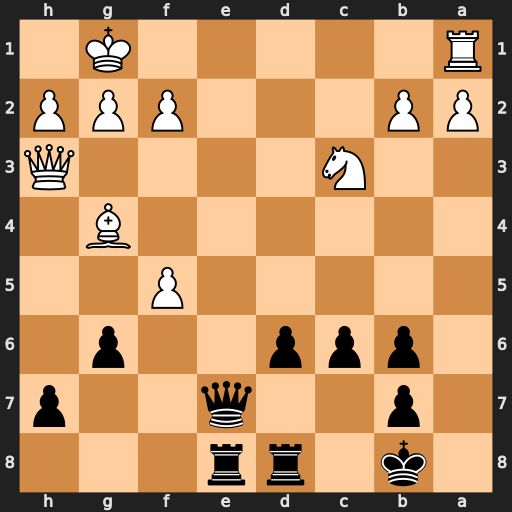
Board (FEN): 1k1rr3/1p2q2p/1ppp2p1/5P2/6B1/2N4Q/PP3PPP/R5K1
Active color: b
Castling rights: -
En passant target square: -
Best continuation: Qe1+ Rxe1 Rxe1#